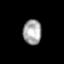
Tissue: skin
Cell type: T cells
Senescence score: 0.274
Nuclear area (px): 449
Mean DAPI intensity: 167.194